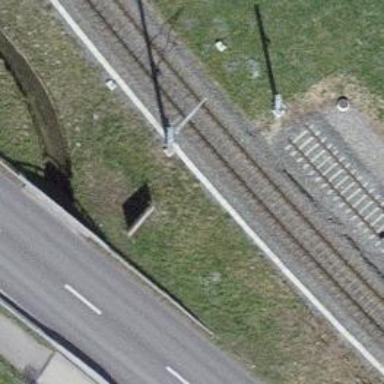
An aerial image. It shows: Single-track electrified railway with contact line.